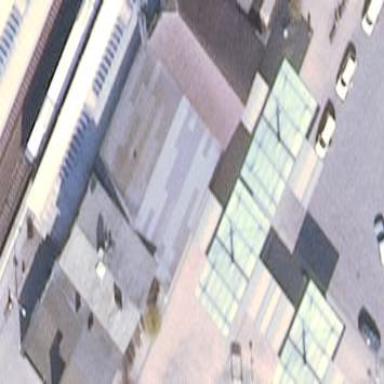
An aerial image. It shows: View of roof of building.